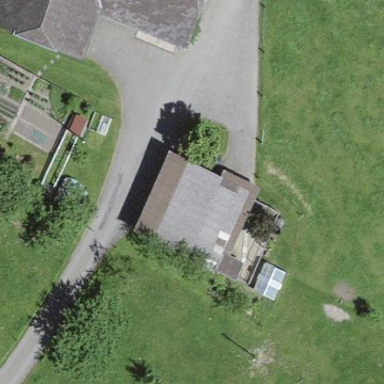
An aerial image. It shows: Shed building.